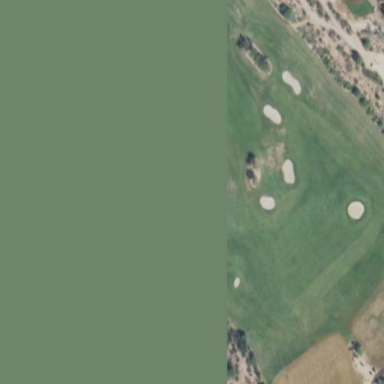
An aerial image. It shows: Area of rough grass used for golf.